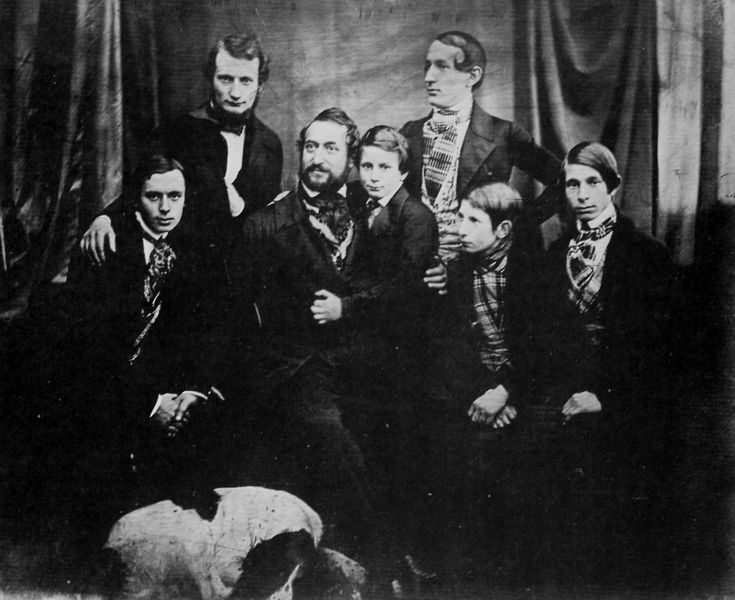
Titel: Gruppenbild eines unbekannten stolzen Vaters mit sechs Söhnen und Hund
Künstler: Hermann Biow
Standort: Hamburg
Institution: Museum für Kunst und Gewerbe
Schlagwörter: dunkel, gruppe, mann, weiß, menschen, sitzen, elegant, frau, frisur, frisuren, hintergrund, kariert, licht, mitte, männer, schwarz, vordergrund, zimmer, blick, hund, schal, tier, herren, muster, schleife, alt, anzug, anzüge, bart, bärte, hemd, arm, blicke, stehen, vollbart, bildnis, hände, innenraum, portrait, porträt, vorhang, haare, stoff, tücher, familie, kind, vater, locke, locken, scheitel, kinder, umarmung, zwei, jungen, knaben, hemden, hocker, schemel, steif, vorhänge, krawatte, seitenscheitel, halstuch, atelier, faltenwurf, junge, fliege, foto, fotografie, photographie, posen, porträts, schwarz-weiss, scharz, brille, reihe, posieren, gruppenbild, photo, schoss, kravatte, hintergund, frisue, brav, binde, halsbinde, sohn, familienportrait, söhne, großfamilie, studio, schals, gruppenphoto, atelieraufnahme, draperien, halstücher, krawatten, photograhie, schwar-weiß, zusammenhalt, herausgeputzt, 1900, kfotografie